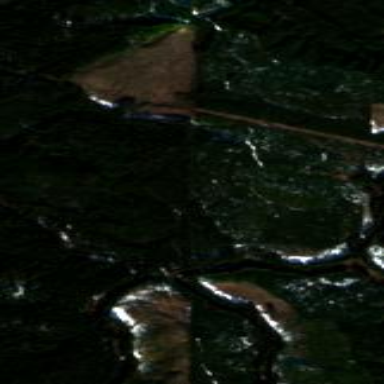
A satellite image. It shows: Evergreen needle-leaved forest.